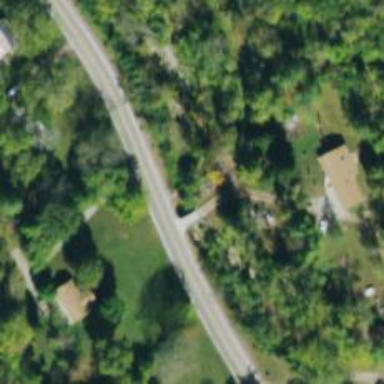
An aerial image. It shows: Driveway that functions as bridge.